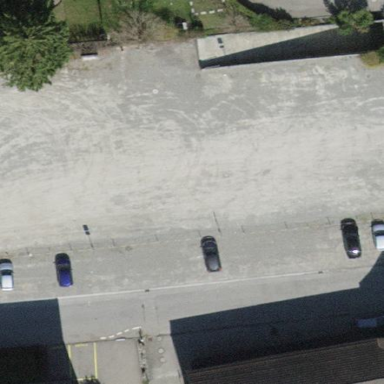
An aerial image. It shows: Parking area with unpaved surface.